Field crop: maize
Growth stage: 2
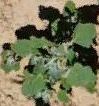
Species: chenopodium